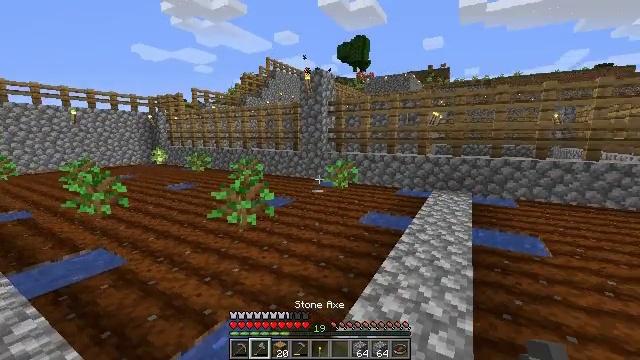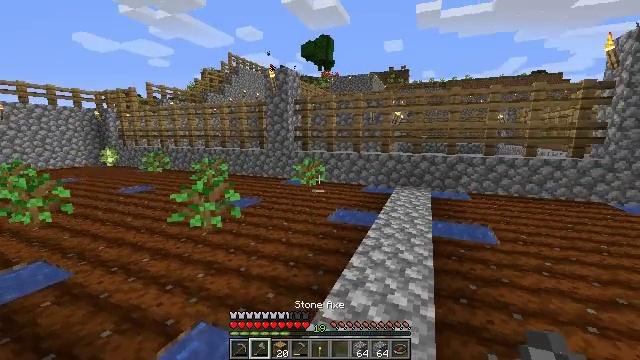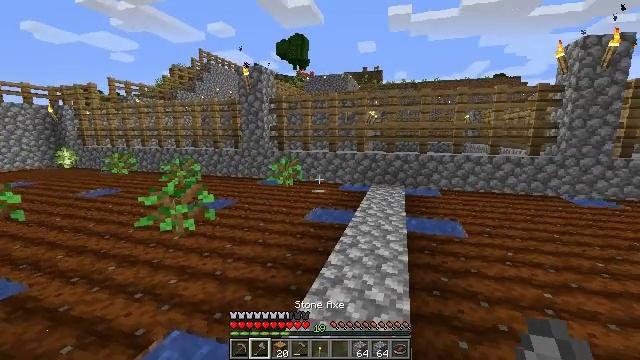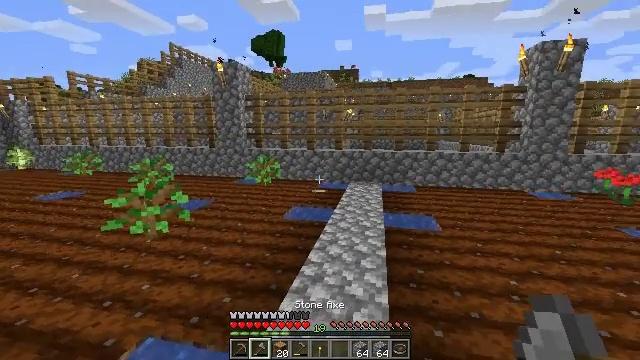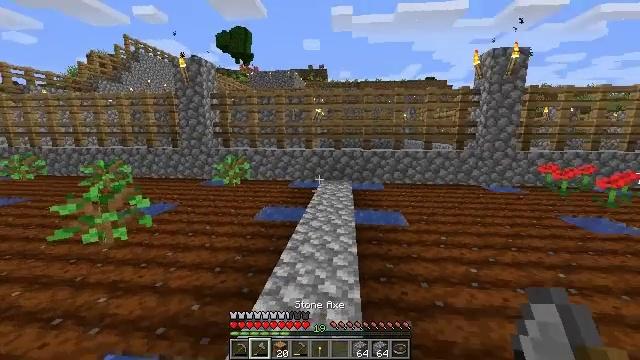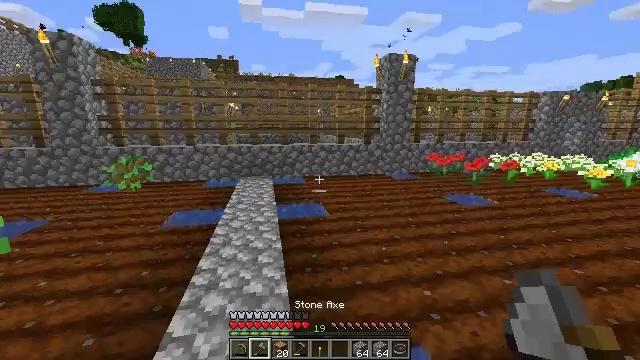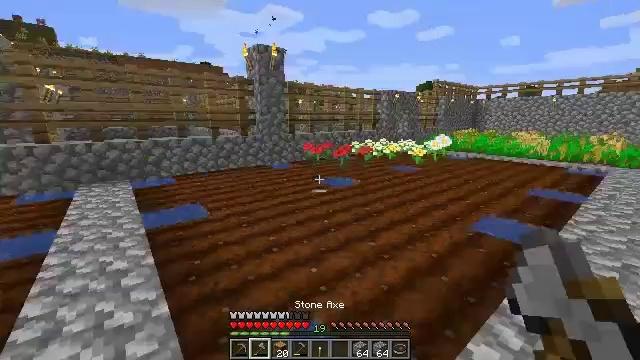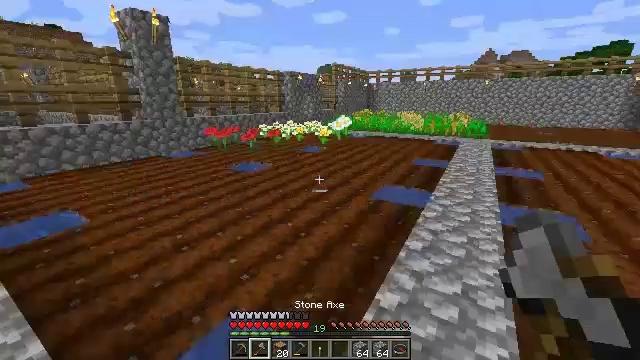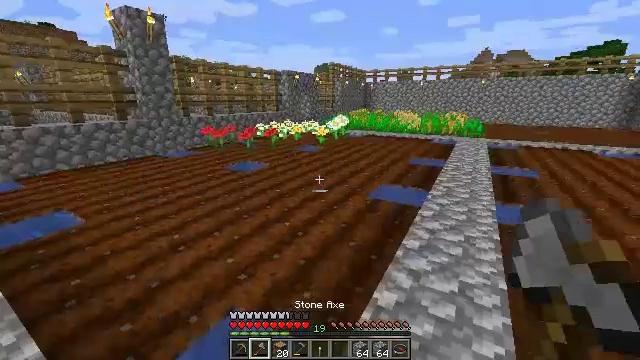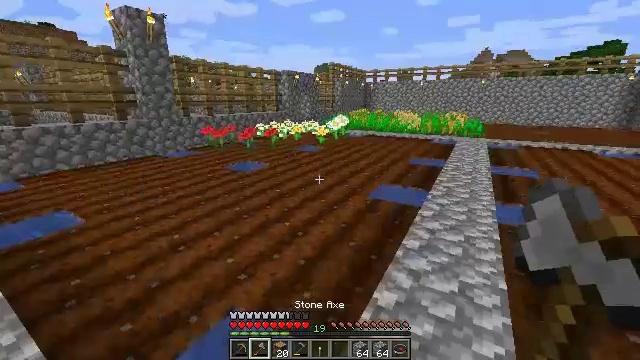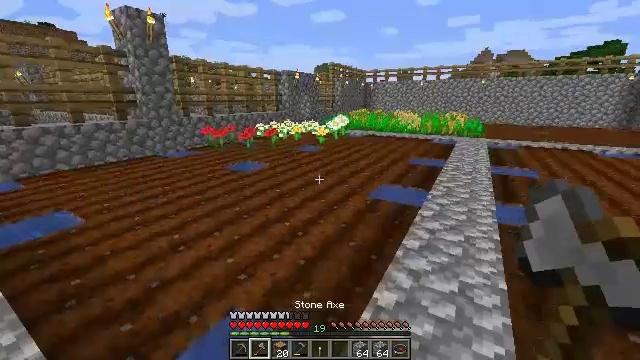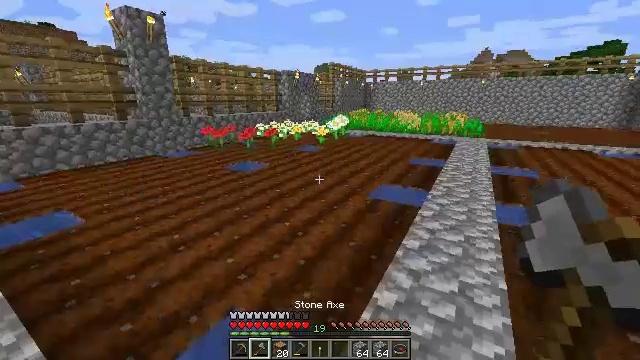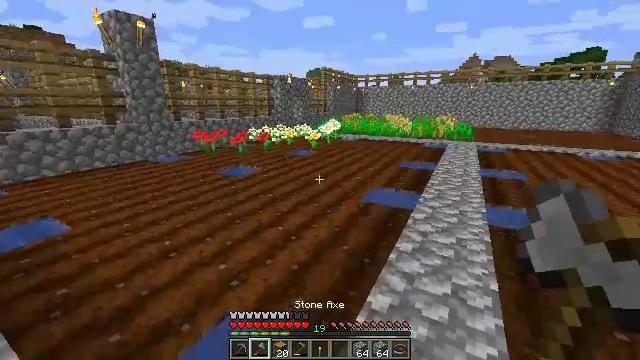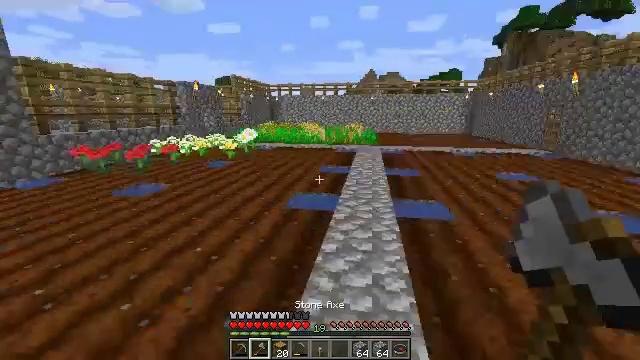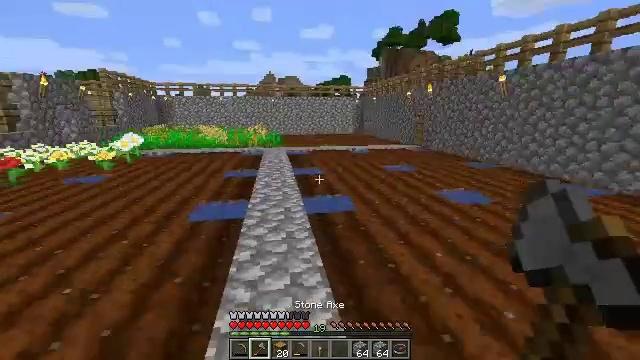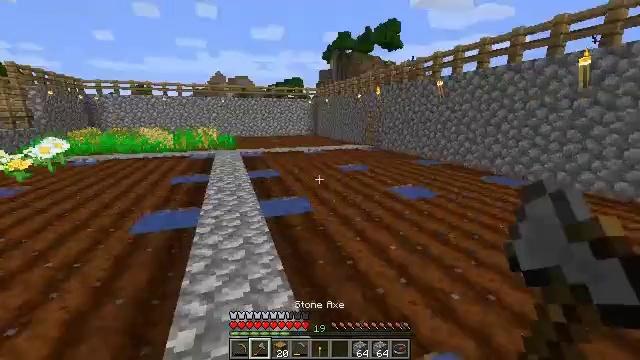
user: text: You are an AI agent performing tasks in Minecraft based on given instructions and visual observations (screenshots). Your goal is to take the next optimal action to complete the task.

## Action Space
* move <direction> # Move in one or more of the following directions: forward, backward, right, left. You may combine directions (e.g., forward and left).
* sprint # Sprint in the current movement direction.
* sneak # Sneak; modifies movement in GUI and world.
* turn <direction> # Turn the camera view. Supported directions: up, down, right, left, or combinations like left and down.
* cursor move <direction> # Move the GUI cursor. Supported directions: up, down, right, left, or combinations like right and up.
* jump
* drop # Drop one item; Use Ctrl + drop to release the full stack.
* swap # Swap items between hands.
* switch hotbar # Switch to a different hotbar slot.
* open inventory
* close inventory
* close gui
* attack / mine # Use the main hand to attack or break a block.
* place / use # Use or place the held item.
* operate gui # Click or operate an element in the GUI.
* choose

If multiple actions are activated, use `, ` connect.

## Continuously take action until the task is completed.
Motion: motion action
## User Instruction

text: Get wheat from the farmland.
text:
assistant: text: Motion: turn right
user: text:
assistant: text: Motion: turn right
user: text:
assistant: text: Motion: turn right
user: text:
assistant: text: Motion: turn right
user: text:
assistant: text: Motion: turn right and down
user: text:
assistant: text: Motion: turn right and down
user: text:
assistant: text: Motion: turn right and down
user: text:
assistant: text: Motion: no_op
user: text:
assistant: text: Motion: no_op
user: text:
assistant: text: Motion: no_op
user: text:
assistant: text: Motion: no_op
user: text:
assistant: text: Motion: turn right
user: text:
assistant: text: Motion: turn right and up
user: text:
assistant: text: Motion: turn right
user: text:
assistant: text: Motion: turn right
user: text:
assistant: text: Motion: no_op
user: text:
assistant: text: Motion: move forward
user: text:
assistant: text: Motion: move forward
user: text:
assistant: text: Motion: move forward
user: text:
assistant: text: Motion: move forward
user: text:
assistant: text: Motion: move forward, turn left
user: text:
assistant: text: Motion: move forward, turn left
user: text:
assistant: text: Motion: move forward, turn left
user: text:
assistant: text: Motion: move forward, turn left
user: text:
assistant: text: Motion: move forward, turn left
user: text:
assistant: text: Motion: move forward, turn left
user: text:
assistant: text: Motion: move forward, turn left
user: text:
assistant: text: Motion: move forward
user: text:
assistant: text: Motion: move forward
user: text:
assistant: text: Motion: move forward